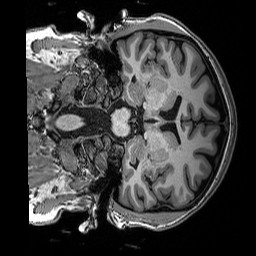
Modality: T1w
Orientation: coronal
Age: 29
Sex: female